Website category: movie
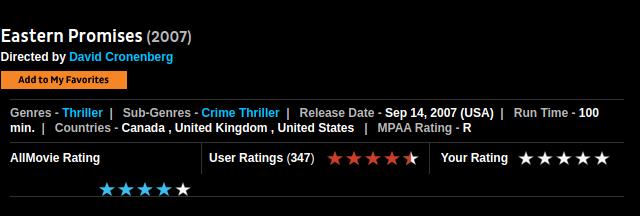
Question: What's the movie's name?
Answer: Eastern Promises

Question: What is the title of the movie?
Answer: Eastern Promises

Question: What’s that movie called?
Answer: Eastern Promises

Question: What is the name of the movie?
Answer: Eastern Promises

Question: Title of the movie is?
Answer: Eastern Promises

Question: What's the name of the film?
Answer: Eastern Promises

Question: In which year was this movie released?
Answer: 2007

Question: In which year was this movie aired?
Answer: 2007

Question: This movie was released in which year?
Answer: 2007

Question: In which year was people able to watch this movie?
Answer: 2007

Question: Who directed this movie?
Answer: David Cronenberg

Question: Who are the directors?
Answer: David Cronenberg

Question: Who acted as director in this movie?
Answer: David Cronenberg

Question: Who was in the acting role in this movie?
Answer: David Cronenberg

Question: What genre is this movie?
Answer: Thriller

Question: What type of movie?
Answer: Thriller

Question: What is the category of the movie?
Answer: Thriller

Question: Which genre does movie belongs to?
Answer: Thriller

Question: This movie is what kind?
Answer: Thriller

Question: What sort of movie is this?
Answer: Thriller

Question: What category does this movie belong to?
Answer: Thriller

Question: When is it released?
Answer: Sep 14, 2007 (USA)

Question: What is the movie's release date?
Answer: Sep 14, 2007 (USA)

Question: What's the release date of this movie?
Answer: Sep 14, 2007 (USA)

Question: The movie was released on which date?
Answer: Sep 14, 2007 (USA)

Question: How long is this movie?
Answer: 100 min.

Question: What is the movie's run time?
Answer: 100 min.

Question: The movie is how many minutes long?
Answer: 100 min.

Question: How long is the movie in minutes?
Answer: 100 min.

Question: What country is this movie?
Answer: Canada , United Kingdom , United States

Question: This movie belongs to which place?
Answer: Canada , United Kingdom , United States

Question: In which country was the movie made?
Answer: Canada , United Kingdom , United States

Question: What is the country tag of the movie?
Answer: Canada , United Kingdom , United States

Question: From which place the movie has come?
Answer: Canada , United Kingdom , United States